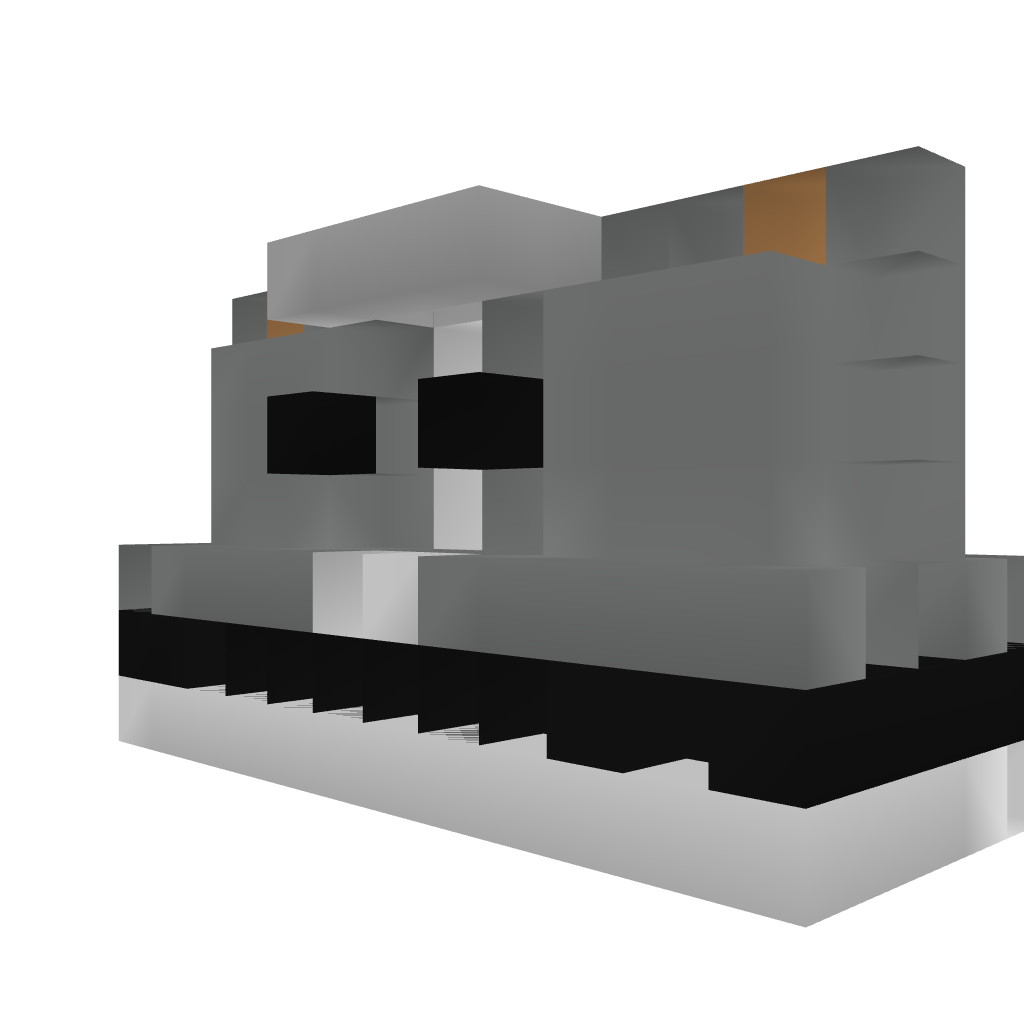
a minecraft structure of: Automatic Piston Gate